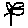
Label: flower